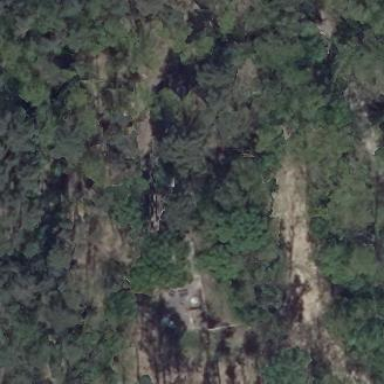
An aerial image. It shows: Ruins of building.